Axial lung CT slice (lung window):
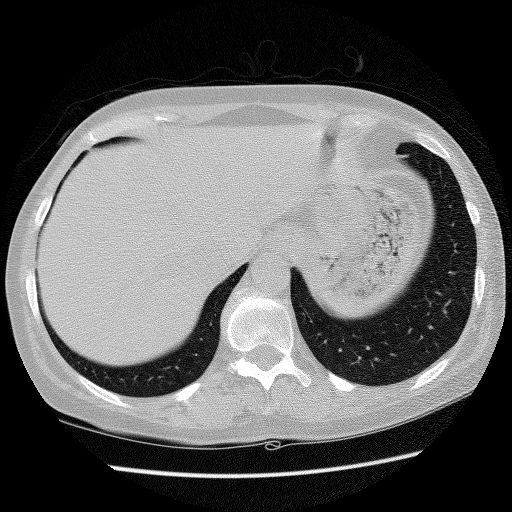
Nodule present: no